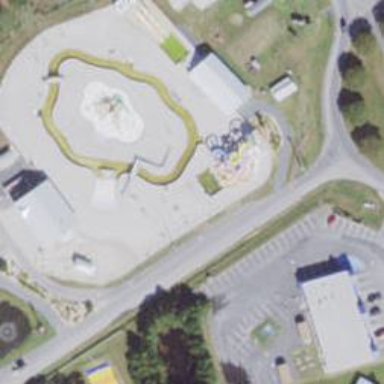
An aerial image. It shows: Water slide attraction.